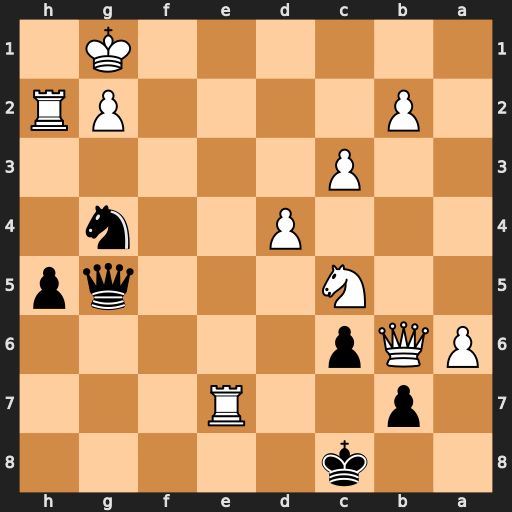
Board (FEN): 2k5/1p2R3/PQp5/2N3qp/3P2n1/2P5/1P4PR/6K1
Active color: b
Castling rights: -
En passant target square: -
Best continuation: Qc1+ Re1 Qxe1#